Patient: sex M, age 66
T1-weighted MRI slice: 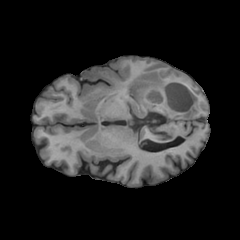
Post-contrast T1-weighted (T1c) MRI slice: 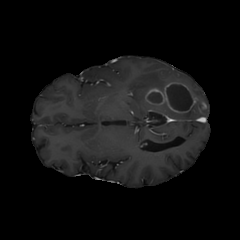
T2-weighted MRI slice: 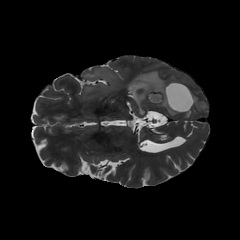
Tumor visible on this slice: yes
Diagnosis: Glioblastoma, IDH-wildtype
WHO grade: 4